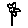
Label: flower